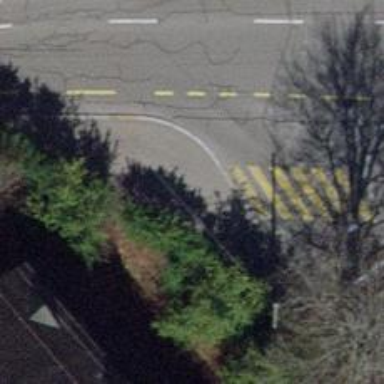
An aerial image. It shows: Kerb barrier.